Question: I have a folder let say (Main folder), which could have sub folders based on the employee id ex ( 67,68,78,92.. etc) which means that employee 67,68, 78 and 92 has uploaded some excel files to their folder. How can I loop through all sub folders and their files one by one.
In the beginning, I have only main folder. I am not aware that which employee is going to upload how many excel sheet for a particular month.

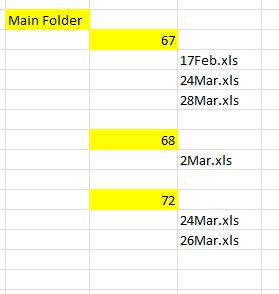
Answer: You need to use the "Foreach Loop Container". When you double-click it, go to "Collection" and choose the "Foreach File Enumerator". Once you do that, it will ask for the folder that contains the files, here you have to choose your Main folder. Then you need to check the "Traverse subfolders" checkbox and that should do it.
<URL>